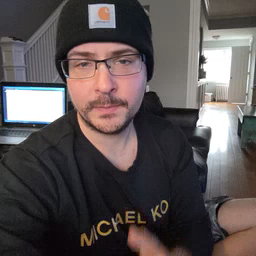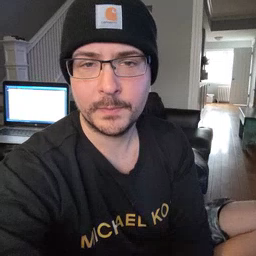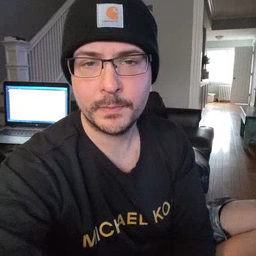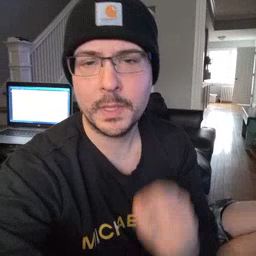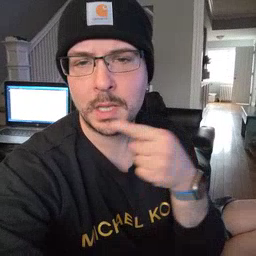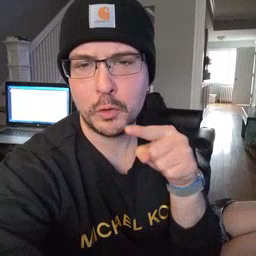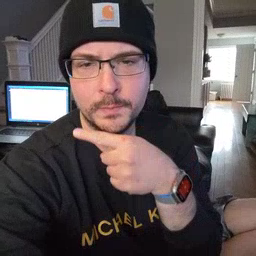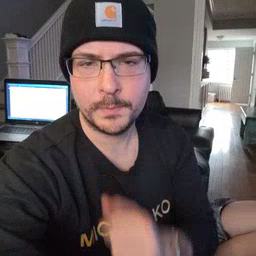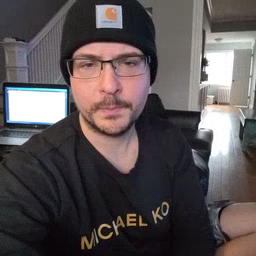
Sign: carrot